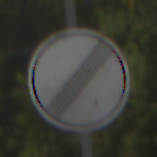
Verkehrszeichen: EndeSaemtlicherBegrenzungen
Umgebung: Outdoor, Suburban
Tageszeit: MorningAfternoon
Wetter: Clear
Licht: Natural
Jahreszeit: NotSpecified
Kontrast: HighContrast